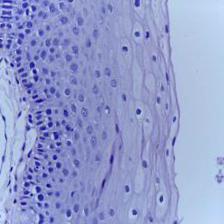
Diagnosis: Normal